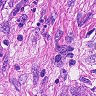
Metastatic tissue present: yes